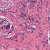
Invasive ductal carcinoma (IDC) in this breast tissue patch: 0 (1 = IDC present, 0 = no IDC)